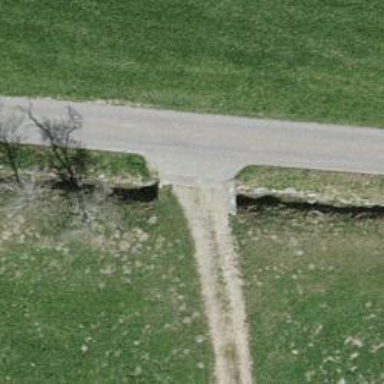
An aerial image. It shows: Culvert tunnel underneath ditch.